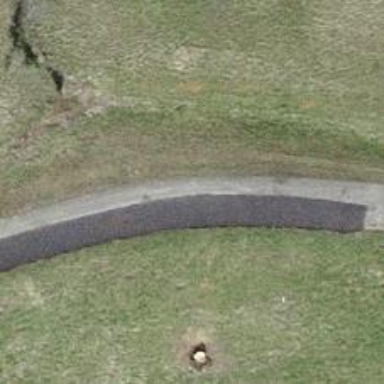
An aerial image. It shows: Well-maintained track road with grade 1 tracktype.